Question: I have a pandas dataframe of 62 rows x 10 columns. Each row contains numbers and if any of the numbers are within a certain range then return a string into the last column.
I have unsuccessfully tried the .apply method to use a function to make the assessment. I have also tried to import as a series but then the .apply method causes problems because it is a list.
'''
df = pd.read_csv(results)
'''
For example, in the image attached, if any value from Base 2019 to FY26 Load is between 0.95 and 1.05 then return 'Acceptable' into the last column otherwise return 'Not Acceptable'.

Any help, even a start would be much appreciated.
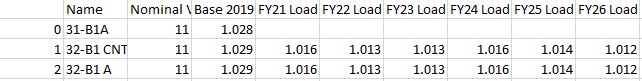
Answer: This should perform as expected:
'''
results = "input.csv"
df = pd.read_csv(results)
low = 0.95
high = 1.05
# The columns to check
cols = df.columns[2:]
df['Acceptable?'] = (df[cols] > low).any(axis=1) & (df[cols] < high).all(axis=1)
'''